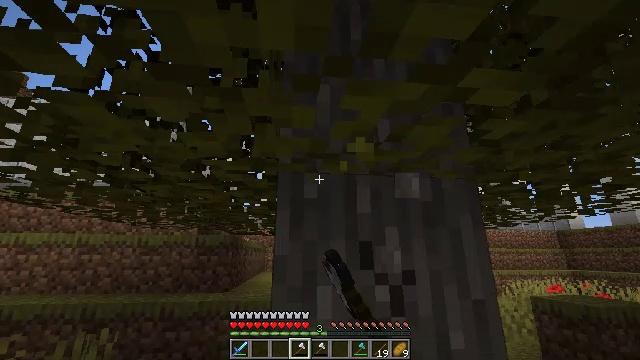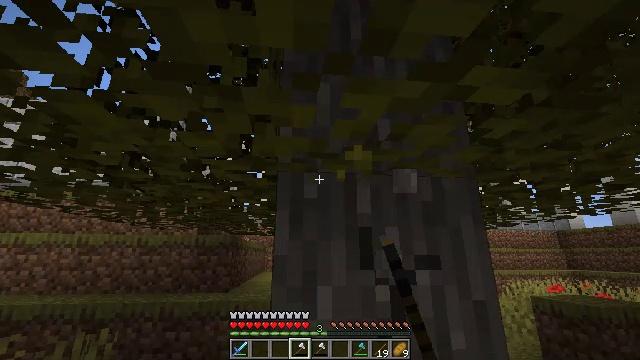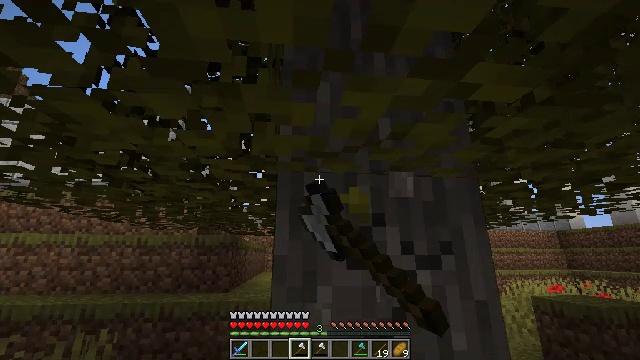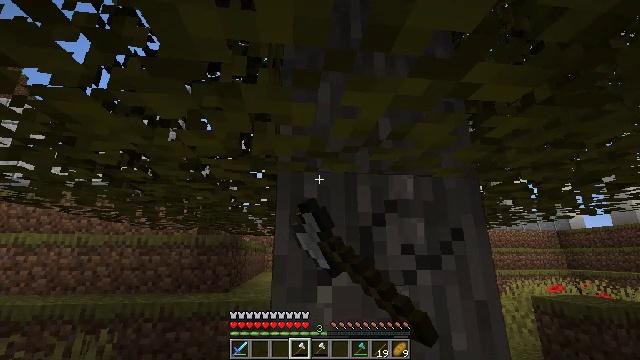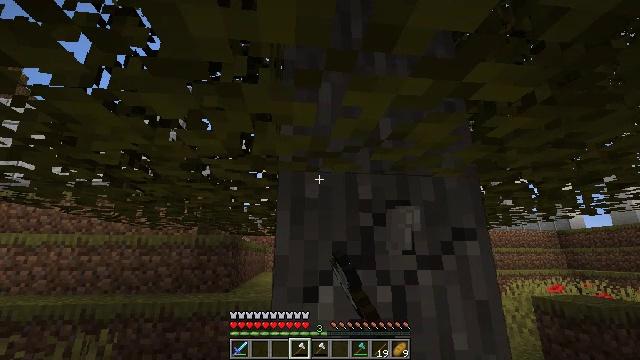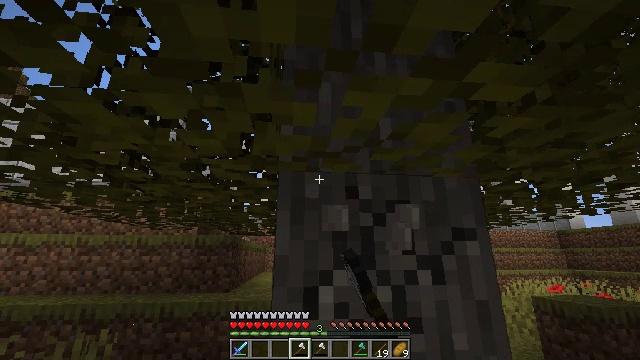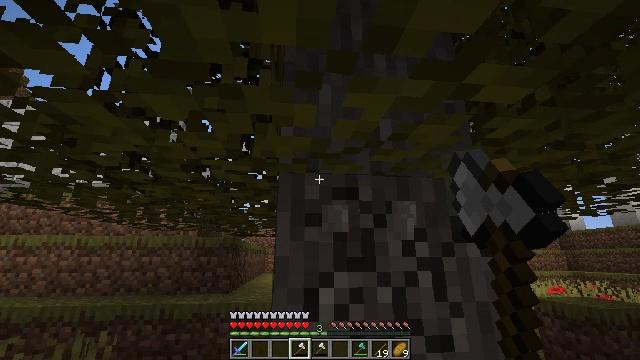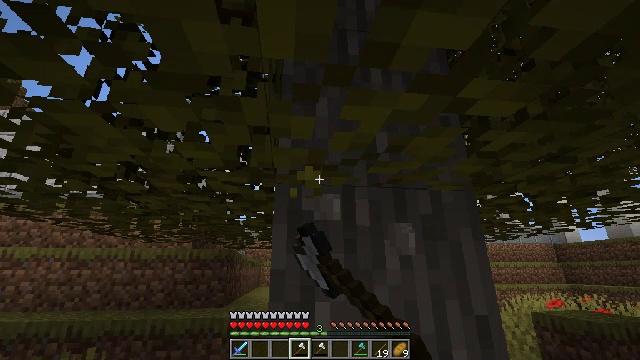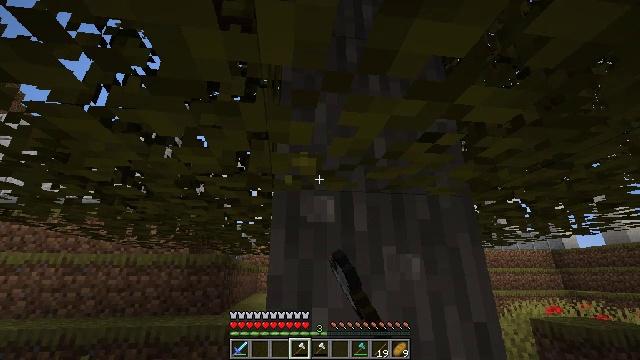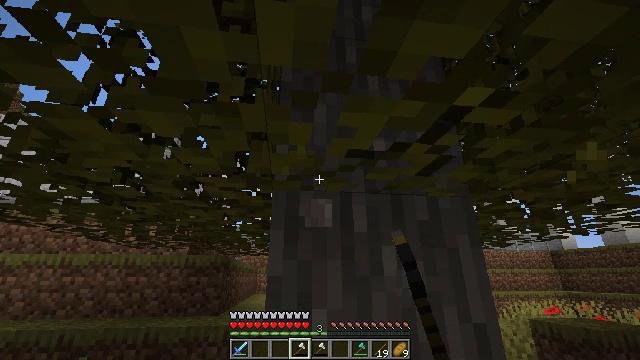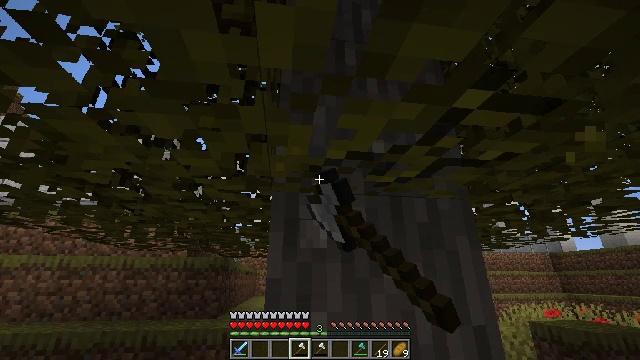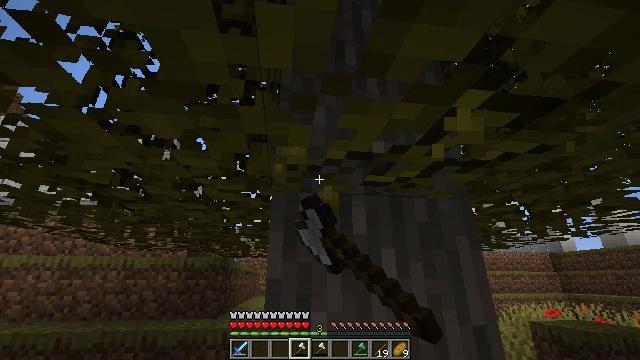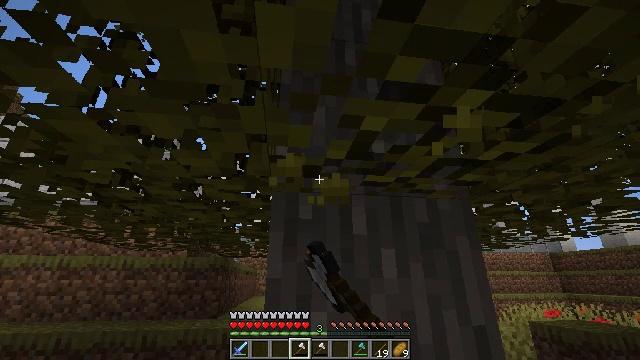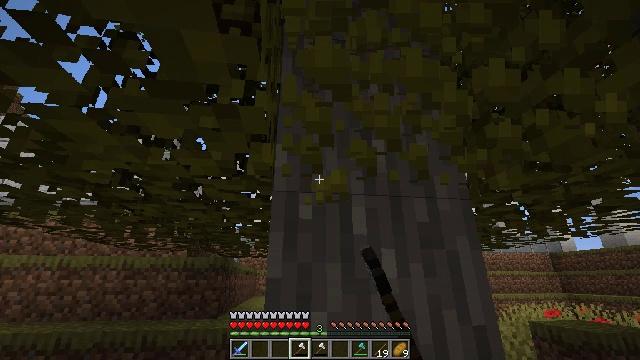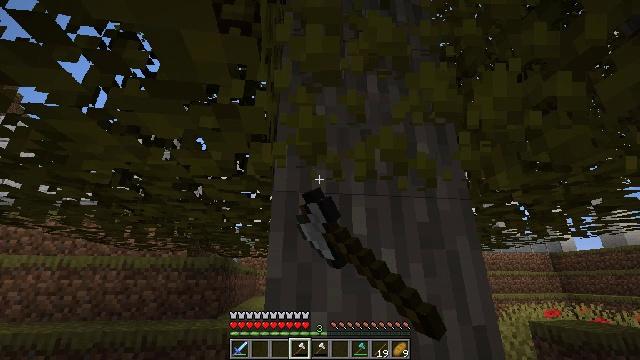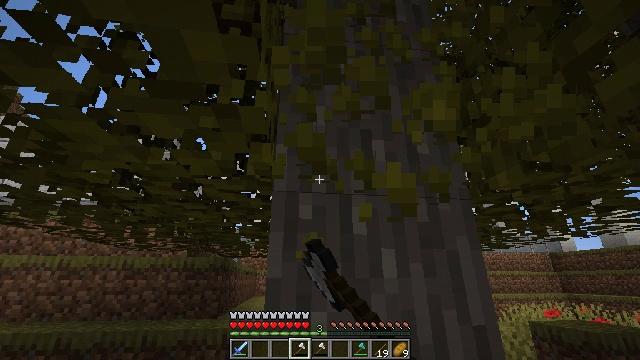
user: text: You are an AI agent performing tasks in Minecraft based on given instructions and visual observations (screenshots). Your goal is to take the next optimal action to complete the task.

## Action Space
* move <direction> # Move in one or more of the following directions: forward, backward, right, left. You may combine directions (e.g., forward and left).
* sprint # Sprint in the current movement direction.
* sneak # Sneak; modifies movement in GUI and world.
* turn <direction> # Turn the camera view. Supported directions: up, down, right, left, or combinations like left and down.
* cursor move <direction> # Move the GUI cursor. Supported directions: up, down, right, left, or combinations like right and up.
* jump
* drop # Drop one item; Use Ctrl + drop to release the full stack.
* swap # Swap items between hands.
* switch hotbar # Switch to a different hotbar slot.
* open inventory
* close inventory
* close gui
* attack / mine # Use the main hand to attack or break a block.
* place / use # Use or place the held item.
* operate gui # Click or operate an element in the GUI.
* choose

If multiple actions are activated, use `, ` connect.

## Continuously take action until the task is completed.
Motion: motion action
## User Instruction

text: Harvest acacia leaves with your hand or a tool.
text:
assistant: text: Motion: attack / mine
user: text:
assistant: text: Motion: attack / mine
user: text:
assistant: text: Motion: attack / mine
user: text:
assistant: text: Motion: attack / mine
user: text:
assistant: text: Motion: attack / mine
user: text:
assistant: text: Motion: attack / mine
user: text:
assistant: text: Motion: turn up, attack / mine
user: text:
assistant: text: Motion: turn up, attack / mine
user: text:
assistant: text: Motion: attack / mine
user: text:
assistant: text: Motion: attack / mine
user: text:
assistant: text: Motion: attack / mine
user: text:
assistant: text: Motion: attack / mine
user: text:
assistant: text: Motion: attack / mine
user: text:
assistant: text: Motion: attack / mine
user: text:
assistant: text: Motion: attack / mine
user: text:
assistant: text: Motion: attack / mine
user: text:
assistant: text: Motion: attack / mine
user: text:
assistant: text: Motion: attack / mine